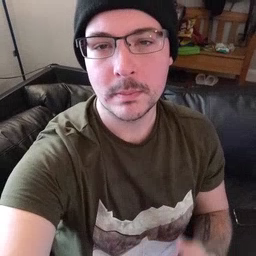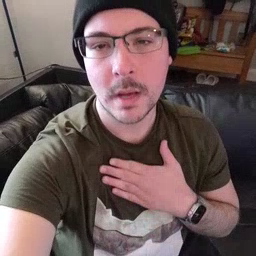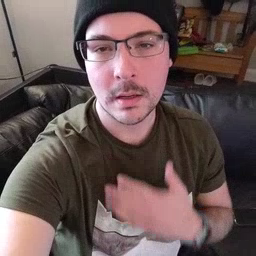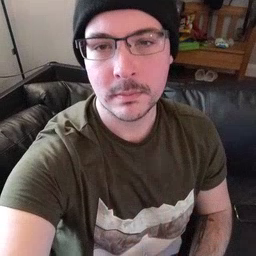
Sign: minemy